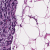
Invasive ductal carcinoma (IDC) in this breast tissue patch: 1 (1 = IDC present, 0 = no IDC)